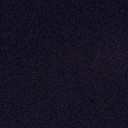
Screen state: off